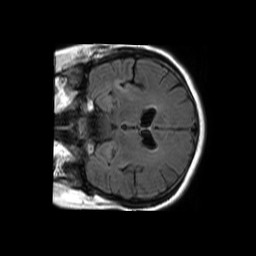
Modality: FLAIR
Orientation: coronal
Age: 51
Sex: male
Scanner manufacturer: philips
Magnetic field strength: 1.5 T
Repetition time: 6 s
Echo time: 0.12 s